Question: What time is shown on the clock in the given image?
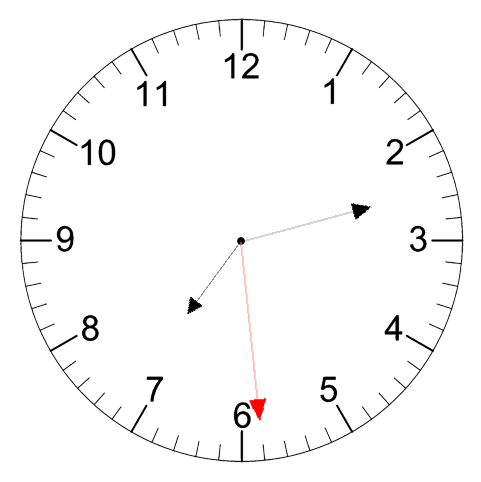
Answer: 07:12:29